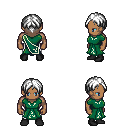
a pixel art fantasy rpg character, male body template, human, dark skin, sash dress, white pants, white parted hairstyle, black shoes, four views (front, back, left, right), 2x2 character sprite sheet, small pixel art, hard edges, no anti-aliasing